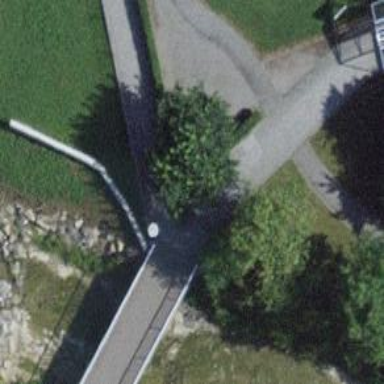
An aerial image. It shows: Brown bench in the vicinity.